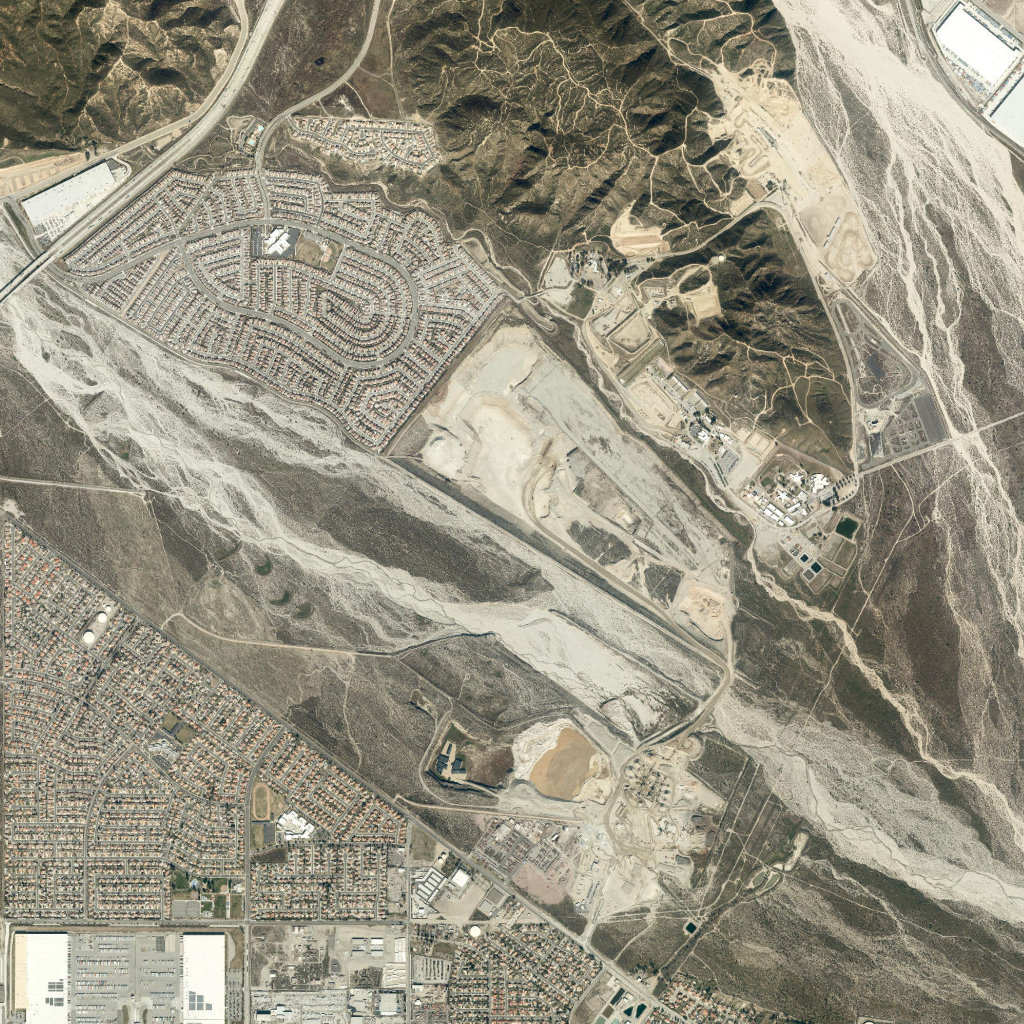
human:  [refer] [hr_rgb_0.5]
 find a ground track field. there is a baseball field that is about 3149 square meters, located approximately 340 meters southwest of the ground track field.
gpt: <box>[[24, 76, 26, 80, 0]]</box>

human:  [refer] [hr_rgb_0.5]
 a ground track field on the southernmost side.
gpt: <box>[[24, 76, 26, 80, 0]]</box>

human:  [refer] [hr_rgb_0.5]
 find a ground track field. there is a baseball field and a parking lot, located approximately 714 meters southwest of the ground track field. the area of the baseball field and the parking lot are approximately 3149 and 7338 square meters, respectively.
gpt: <box>[[24, 76, 26, 80, 0]]</box>

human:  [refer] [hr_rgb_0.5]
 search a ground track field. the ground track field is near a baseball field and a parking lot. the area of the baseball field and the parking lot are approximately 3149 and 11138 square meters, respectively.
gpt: <box>[[24, 76, 26, 80, 0]]</box>

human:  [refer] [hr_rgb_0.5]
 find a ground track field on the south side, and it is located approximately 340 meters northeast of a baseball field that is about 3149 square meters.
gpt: <box>[[24, 76, 26, 80, 0]]</box>